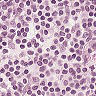
Metastatic tissue present: no